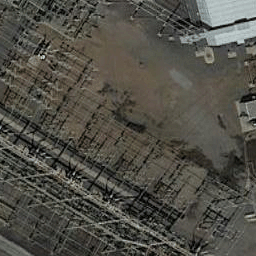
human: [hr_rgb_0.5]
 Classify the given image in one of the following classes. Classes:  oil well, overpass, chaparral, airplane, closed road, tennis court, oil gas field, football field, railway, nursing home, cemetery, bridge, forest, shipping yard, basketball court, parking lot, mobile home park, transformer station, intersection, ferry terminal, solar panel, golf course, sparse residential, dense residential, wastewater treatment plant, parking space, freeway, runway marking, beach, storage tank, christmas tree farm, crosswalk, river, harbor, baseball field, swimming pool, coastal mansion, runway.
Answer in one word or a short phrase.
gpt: transformer station